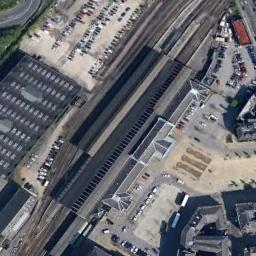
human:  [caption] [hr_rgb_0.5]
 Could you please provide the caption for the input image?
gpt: The railway station has some railways, Buildings and parking lots .

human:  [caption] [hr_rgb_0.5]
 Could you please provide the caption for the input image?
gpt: The railway station is next to some buildings and the parking lot .

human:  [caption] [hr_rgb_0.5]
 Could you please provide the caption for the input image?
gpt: There are many buildings of different shapes beside the railway station .

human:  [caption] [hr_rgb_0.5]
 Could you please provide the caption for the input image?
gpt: A well-equipped railway station in a crowded city .

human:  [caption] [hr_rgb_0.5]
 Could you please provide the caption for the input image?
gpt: There are many cars and some black buildings beside the railway station .